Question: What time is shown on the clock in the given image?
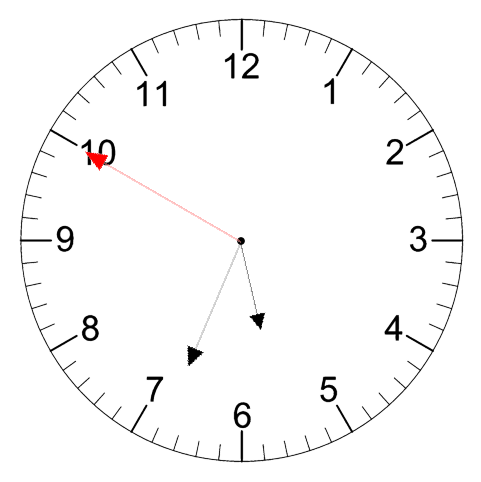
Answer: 05:33:50